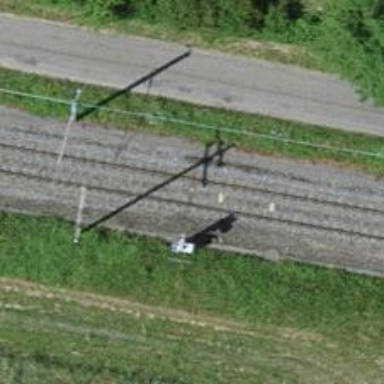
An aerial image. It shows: Railway signal.